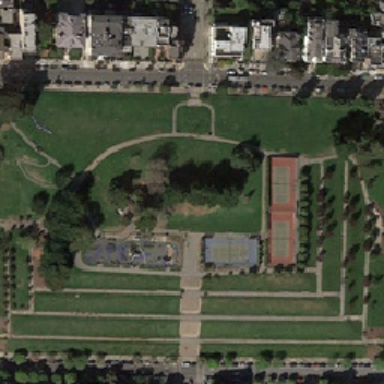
There are two fields in the center of the lawn .